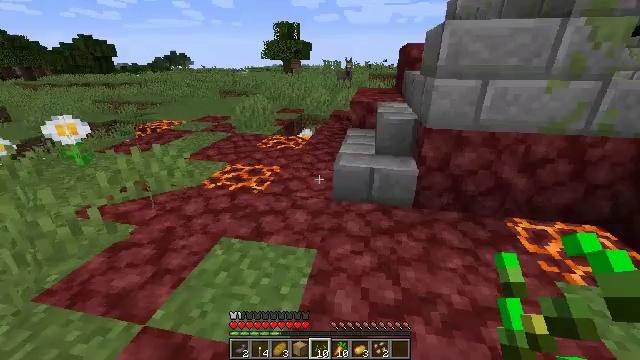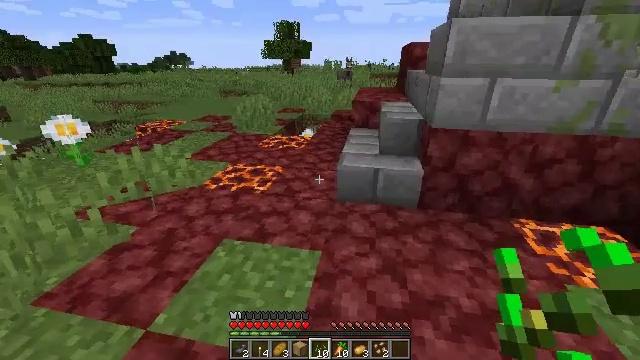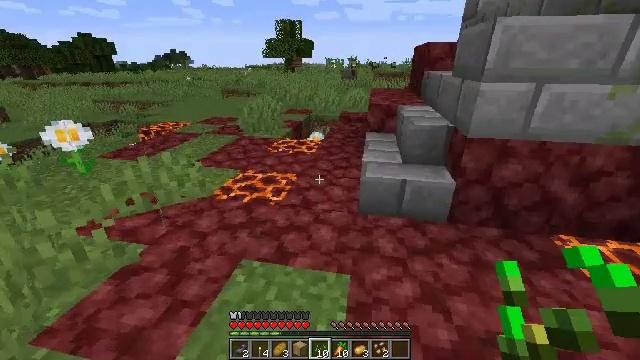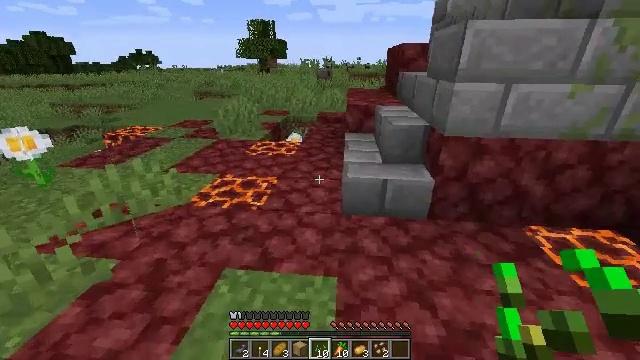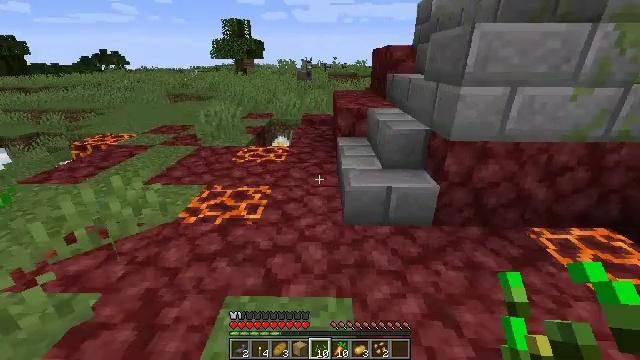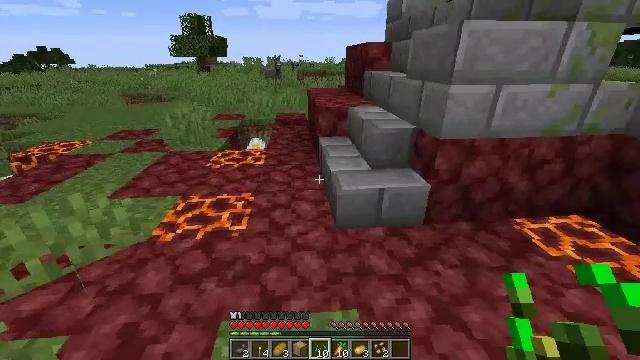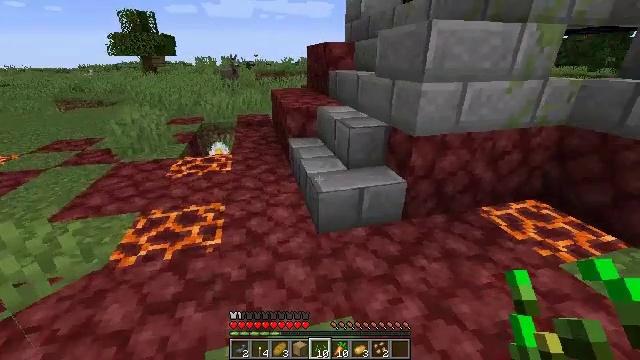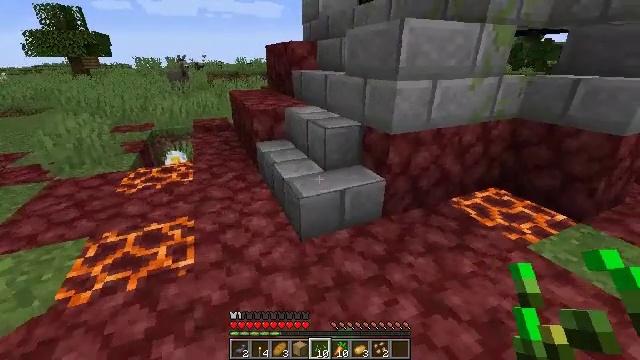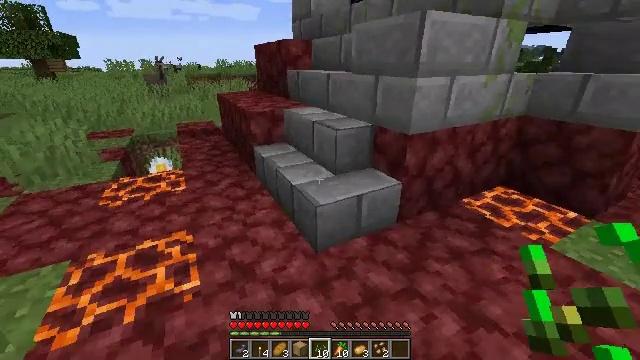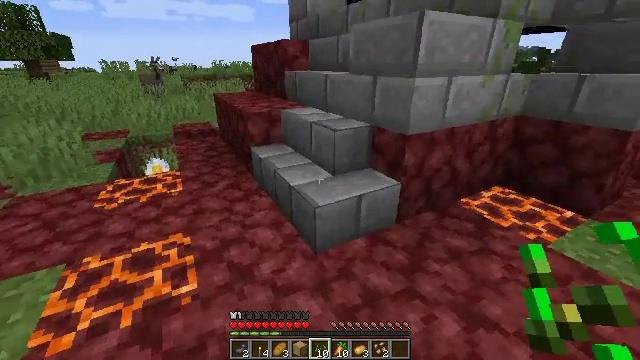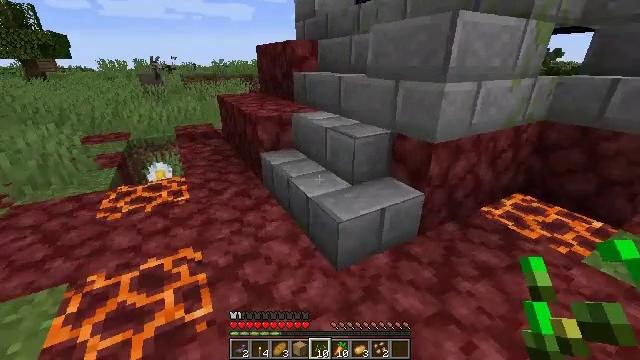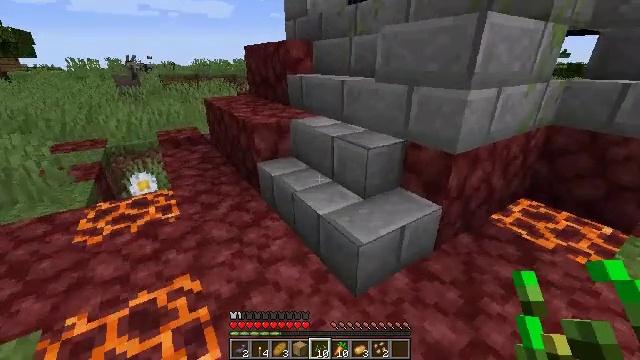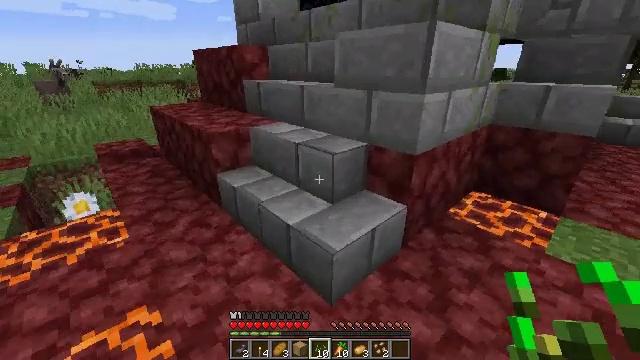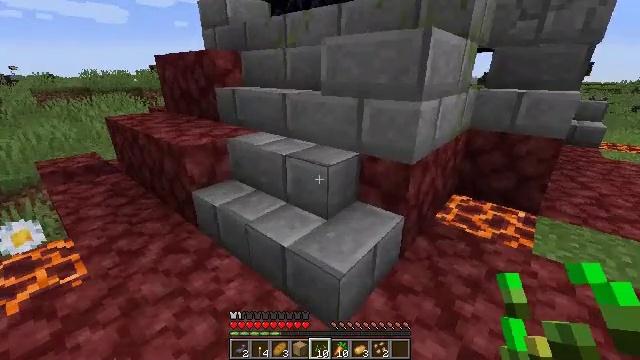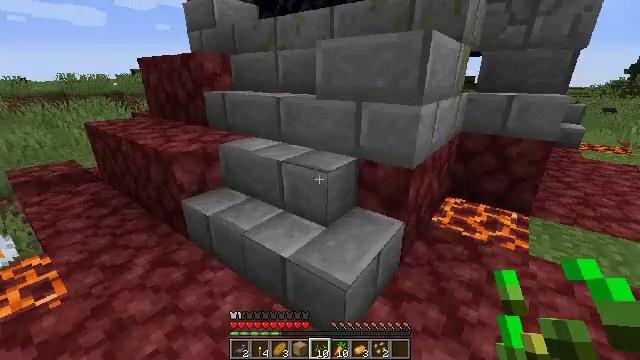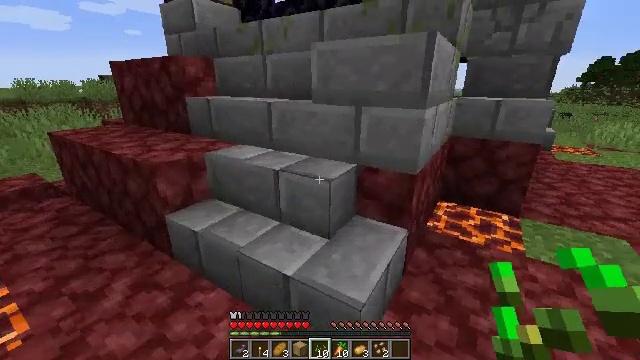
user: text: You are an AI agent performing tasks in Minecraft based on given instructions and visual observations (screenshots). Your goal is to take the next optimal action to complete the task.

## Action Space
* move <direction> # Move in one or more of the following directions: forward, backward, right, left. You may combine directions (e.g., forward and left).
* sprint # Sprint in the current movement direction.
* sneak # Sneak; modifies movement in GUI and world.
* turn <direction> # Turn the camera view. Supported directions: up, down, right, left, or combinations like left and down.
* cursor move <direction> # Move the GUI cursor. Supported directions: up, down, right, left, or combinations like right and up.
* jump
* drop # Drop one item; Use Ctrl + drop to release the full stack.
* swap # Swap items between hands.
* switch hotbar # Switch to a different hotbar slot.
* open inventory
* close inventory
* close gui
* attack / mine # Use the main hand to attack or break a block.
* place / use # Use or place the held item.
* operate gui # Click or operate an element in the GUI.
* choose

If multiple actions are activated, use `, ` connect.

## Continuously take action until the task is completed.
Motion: motion action
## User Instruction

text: Drop leather leggings.
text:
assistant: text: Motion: move forward and move left
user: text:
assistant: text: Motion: move forward and move left
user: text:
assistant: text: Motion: move forward and move left, turn right
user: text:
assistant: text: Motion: move forward and move left, turn right
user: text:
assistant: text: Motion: move forward and move left, turn right
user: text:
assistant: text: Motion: move forward and move left, turn right
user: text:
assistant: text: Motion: move forward and move left, turn right
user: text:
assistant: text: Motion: move forward and move left, turn right
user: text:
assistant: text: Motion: move forward and move left
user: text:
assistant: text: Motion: move forward and move left
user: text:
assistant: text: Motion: move forward and move left, turn right
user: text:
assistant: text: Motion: move forward and move left, turn right
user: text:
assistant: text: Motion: move forward and move left, turn right and up
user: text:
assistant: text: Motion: move forward and move left, turn right
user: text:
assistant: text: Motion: move forward and move left, turn right and up
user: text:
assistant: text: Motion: move forward and move left, turn right
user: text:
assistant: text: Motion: move forward and move left, turn right
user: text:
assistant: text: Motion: move forward and move left
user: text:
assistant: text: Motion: move forward and move right
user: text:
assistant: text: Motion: move forward and move right
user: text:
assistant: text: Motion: move forward and move right
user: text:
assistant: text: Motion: move forward and move right, turn left
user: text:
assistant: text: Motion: move forward and move right, turn left and up
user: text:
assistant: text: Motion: move forward, turn left and up
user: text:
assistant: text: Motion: move forward, turn left and up
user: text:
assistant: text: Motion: move forward, turn left and up
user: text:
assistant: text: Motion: move forward
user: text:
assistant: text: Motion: move forward
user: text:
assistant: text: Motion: move forward
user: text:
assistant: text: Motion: move forward, turn right and down